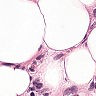
Metastatic tissue present: yes